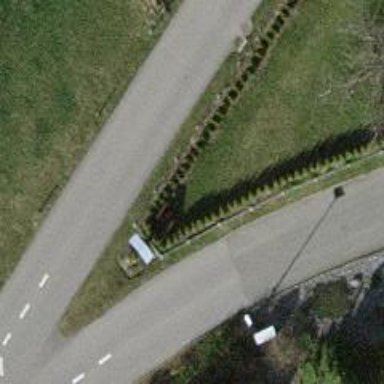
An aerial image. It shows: Historic wayside cross.